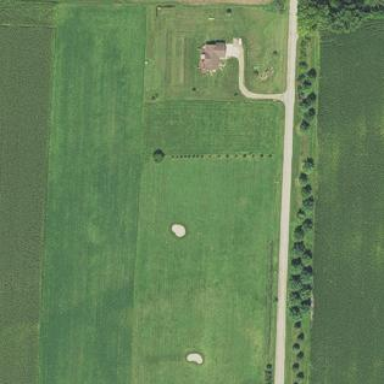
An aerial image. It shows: Grassy area designated as driving range for golf.